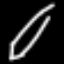
Label: pencil